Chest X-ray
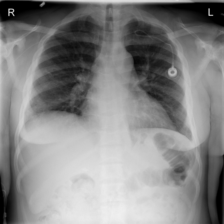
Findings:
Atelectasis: positive
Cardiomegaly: negative
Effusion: negative
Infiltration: negative
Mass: negative
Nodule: negative
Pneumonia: negative
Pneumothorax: negative
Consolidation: negative
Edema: negative
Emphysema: negative
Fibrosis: positive
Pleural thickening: negative
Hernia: negative